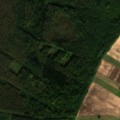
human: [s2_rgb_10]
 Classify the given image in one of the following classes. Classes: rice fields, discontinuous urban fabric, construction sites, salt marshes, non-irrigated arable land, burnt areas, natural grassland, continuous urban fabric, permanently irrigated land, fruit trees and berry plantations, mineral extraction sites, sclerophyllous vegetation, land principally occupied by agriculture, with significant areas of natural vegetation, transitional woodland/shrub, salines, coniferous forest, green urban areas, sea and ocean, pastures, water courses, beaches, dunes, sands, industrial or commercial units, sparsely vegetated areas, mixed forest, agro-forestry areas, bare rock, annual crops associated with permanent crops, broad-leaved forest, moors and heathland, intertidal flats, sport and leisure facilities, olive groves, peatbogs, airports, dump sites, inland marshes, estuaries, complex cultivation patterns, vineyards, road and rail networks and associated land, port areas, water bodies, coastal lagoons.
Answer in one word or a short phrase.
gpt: non-irrigated arable land, complex cultivation patterns, broad-leaved forest, transitional woodland/shrub